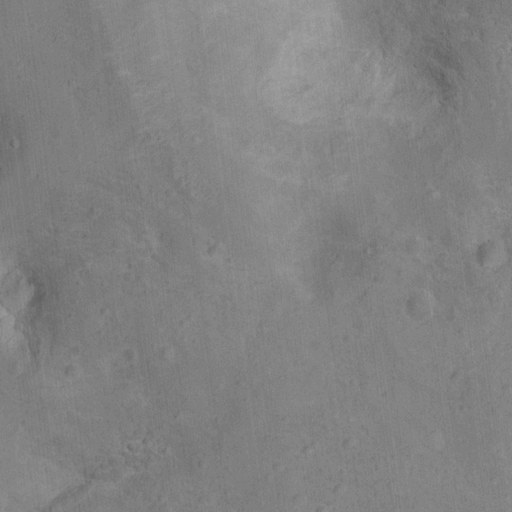
Classes present: Background